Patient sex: M
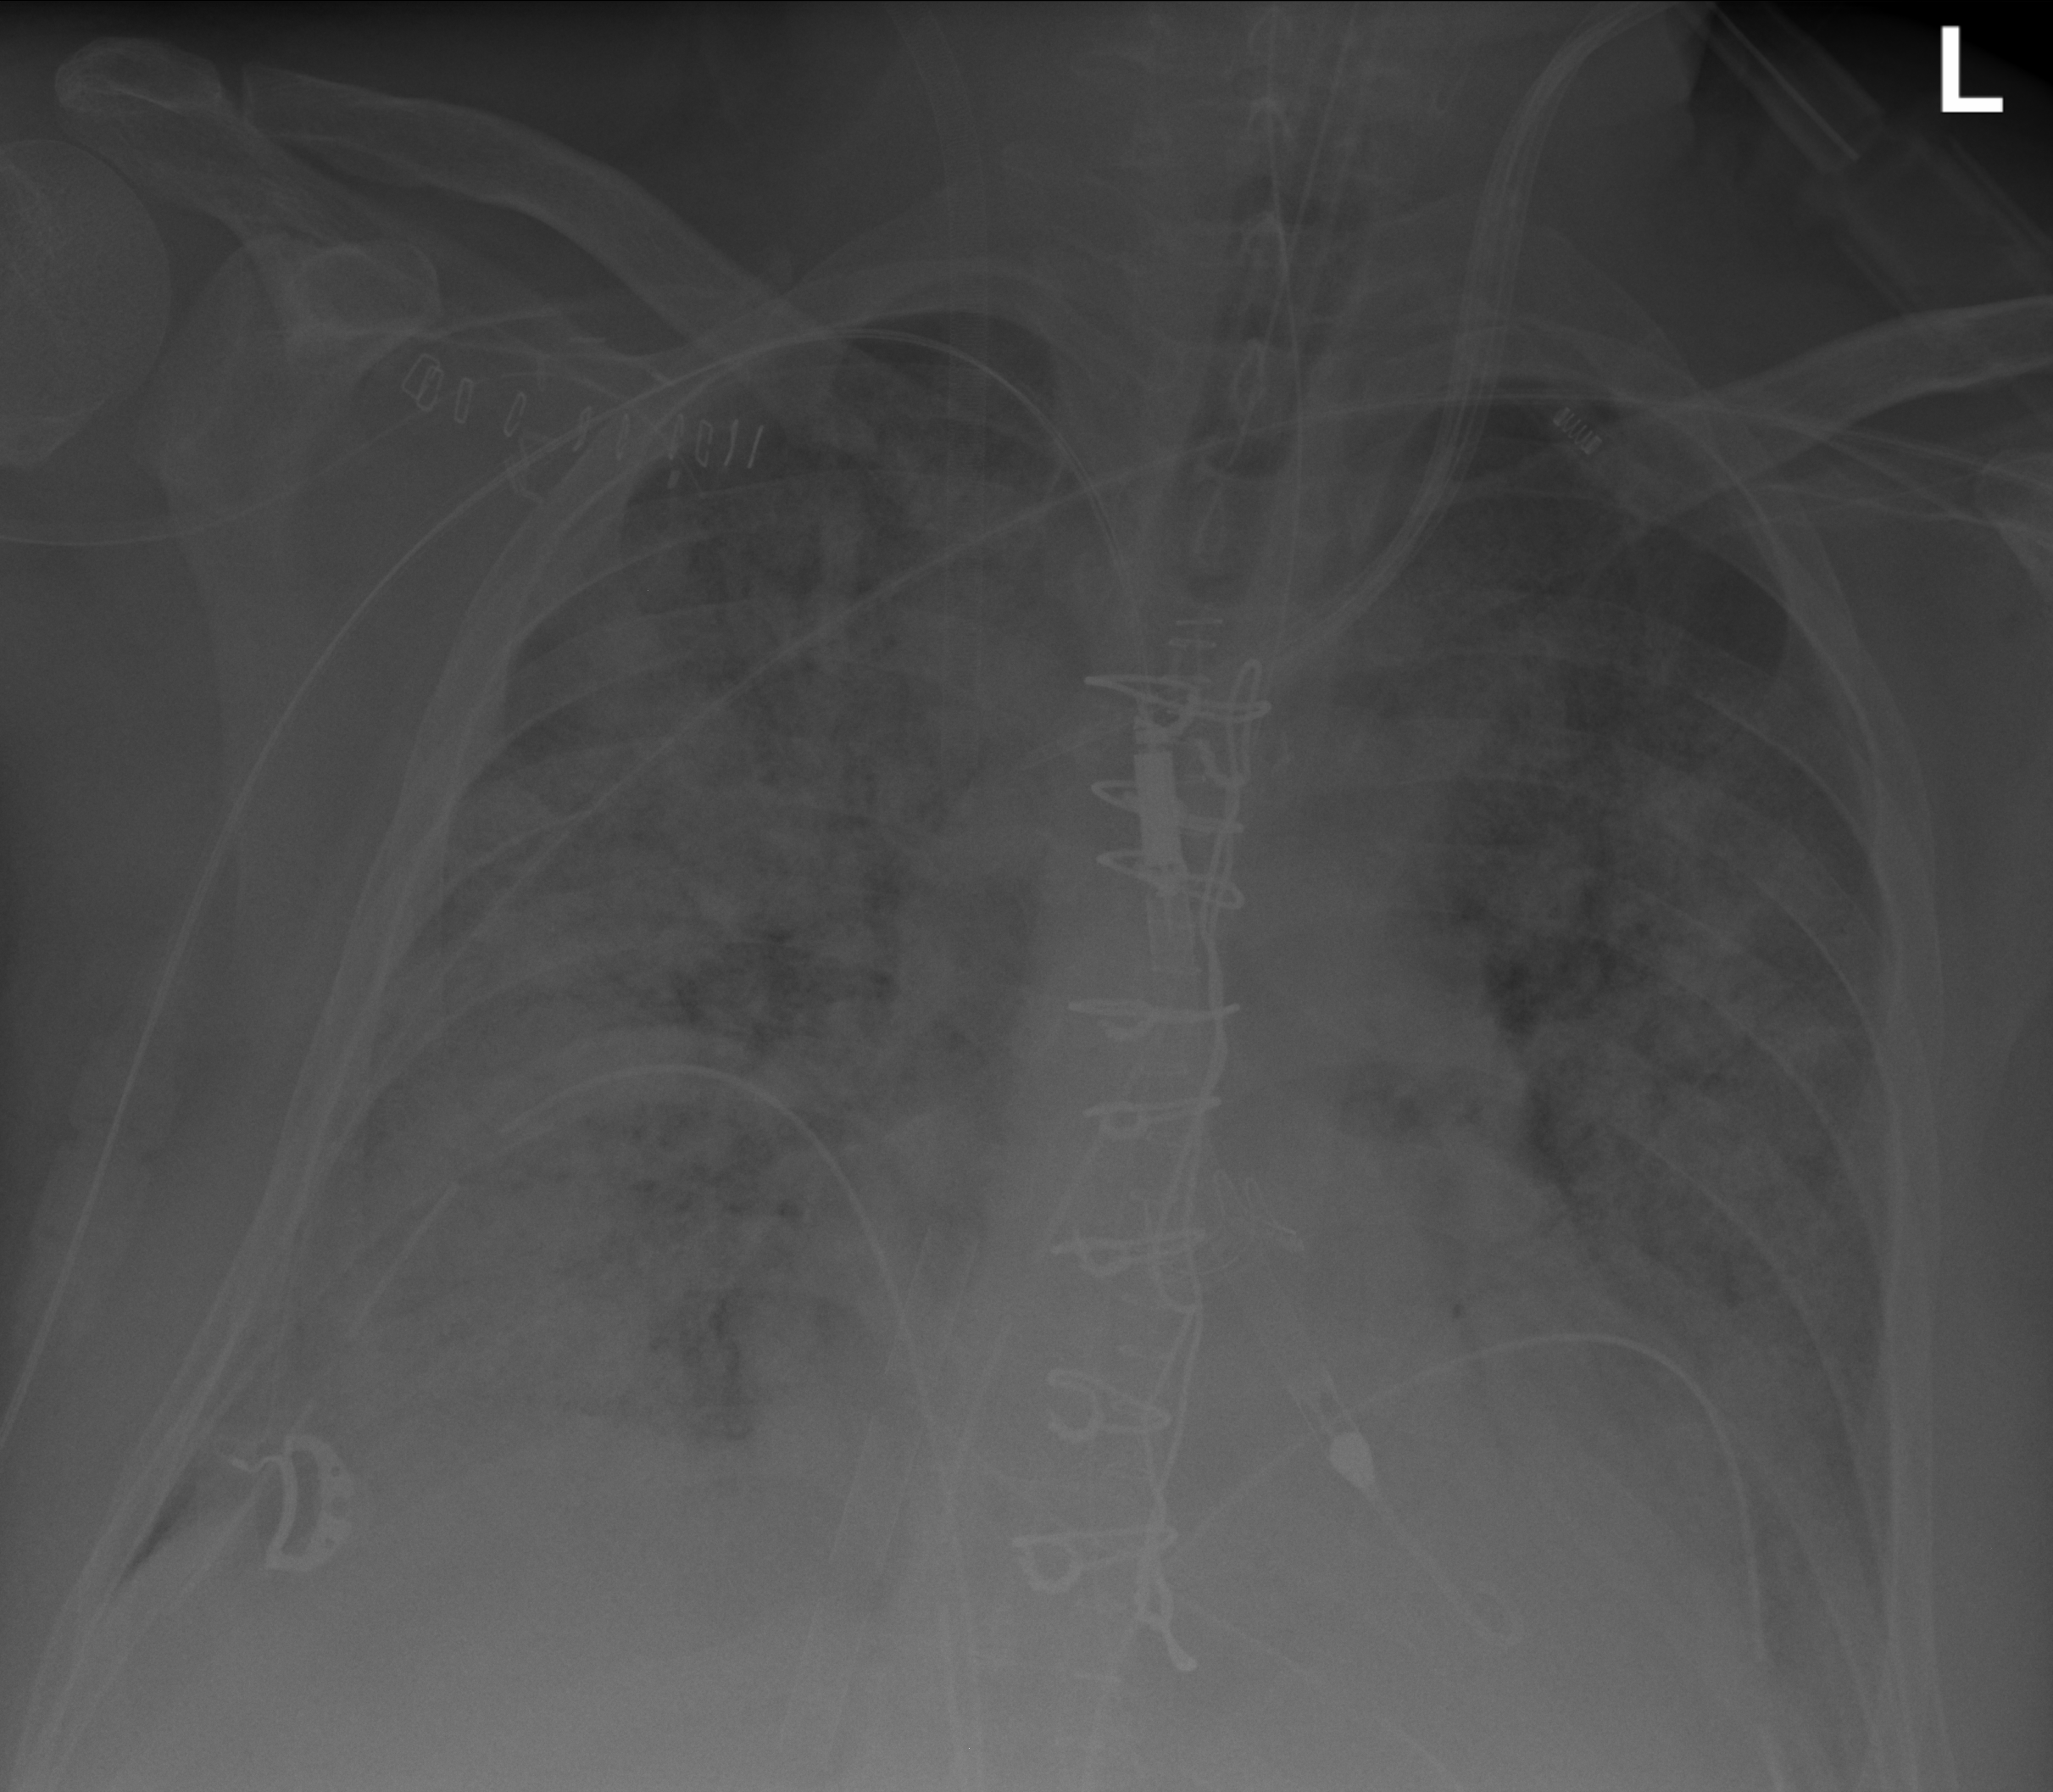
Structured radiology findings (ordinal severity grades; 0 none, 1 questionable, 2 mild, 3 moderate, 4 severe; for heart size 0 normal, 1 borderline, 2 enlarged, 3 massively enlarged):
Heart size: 1
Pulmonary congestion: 4
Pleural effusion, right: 2
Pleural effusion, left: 2
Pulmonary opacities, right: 4
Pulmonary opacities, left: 3
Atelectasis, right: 2
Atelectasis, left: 2